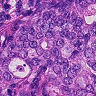
Metastatic tissue present: yes